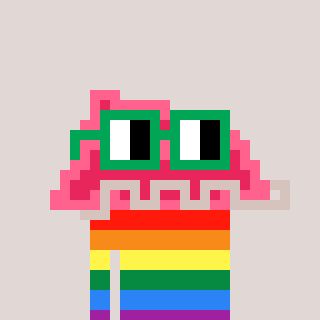
a pixel art character with square green glasses, a retainer-shaped head and a rust-colored body on a warm background